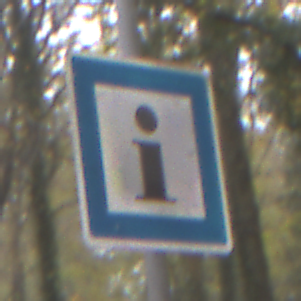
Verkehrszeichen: Informationsstelle
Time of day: MorningAfternoon
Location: Outdoor (Nature)
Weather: Overcast
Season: Autumn
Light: Natural